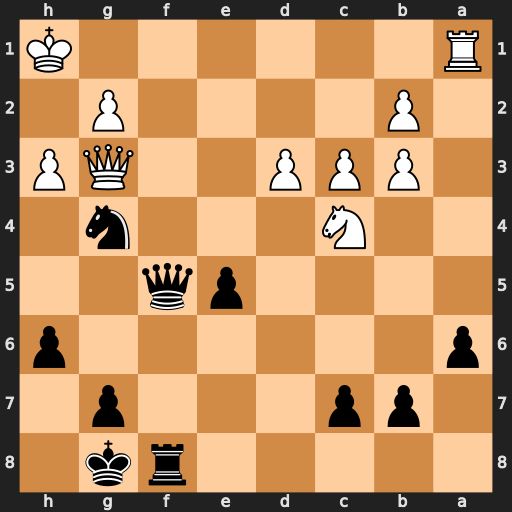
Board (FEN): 5rk1/1pp3p1/p6p/4pq2/2N3n1/1PPP2QP/1P4P1/R6K
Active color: b
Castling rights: -
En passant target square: -
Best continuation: Qf1+ Rxf1 Rxf1#